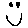
Label: smiley face